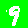
Digit: 9